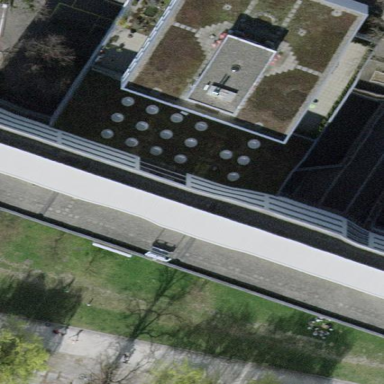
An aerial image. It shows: School building.